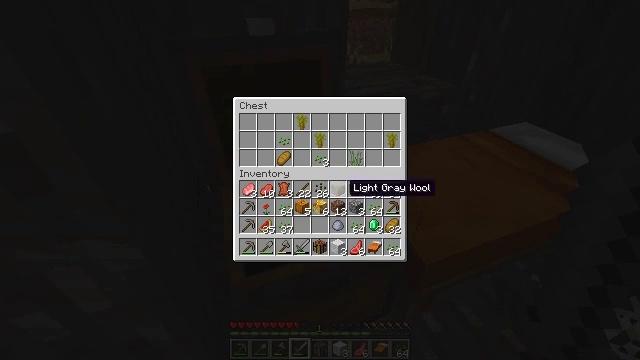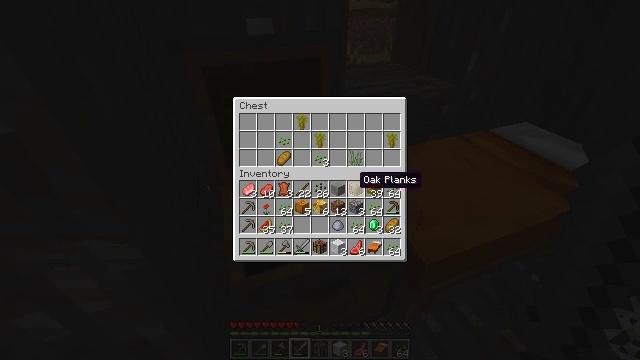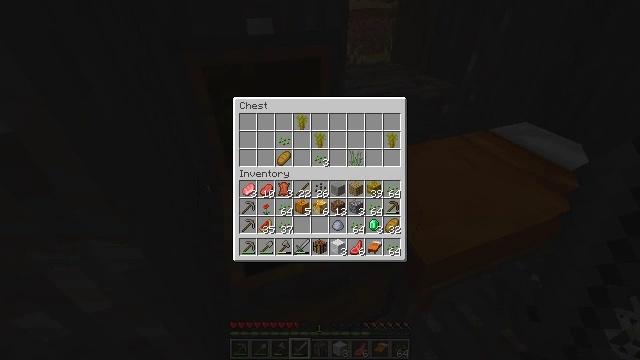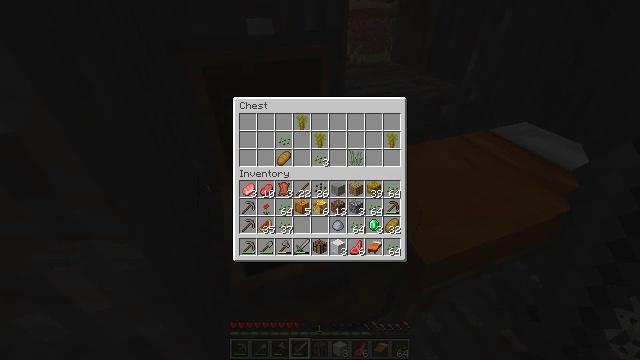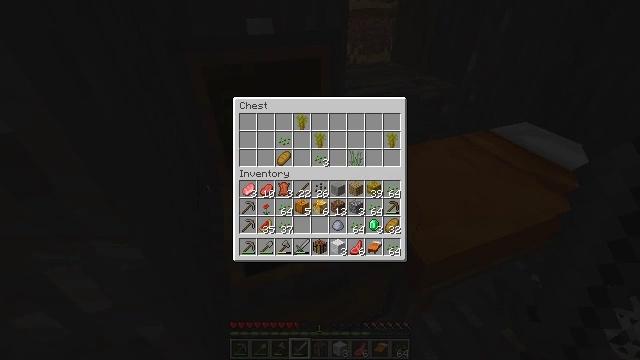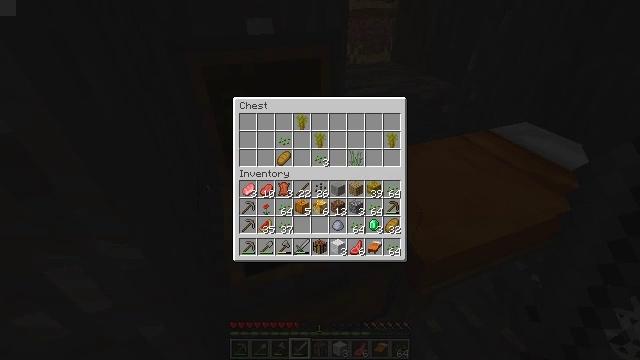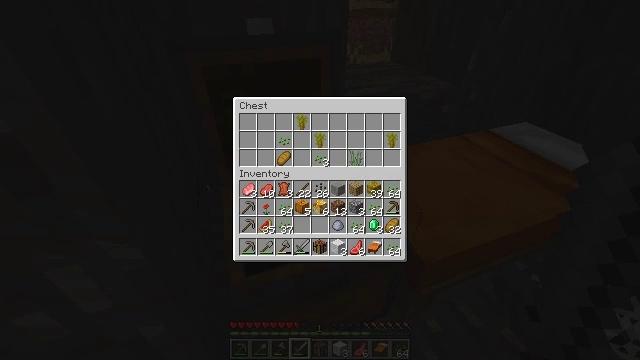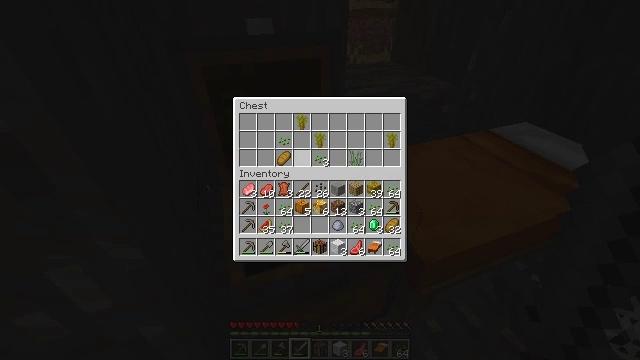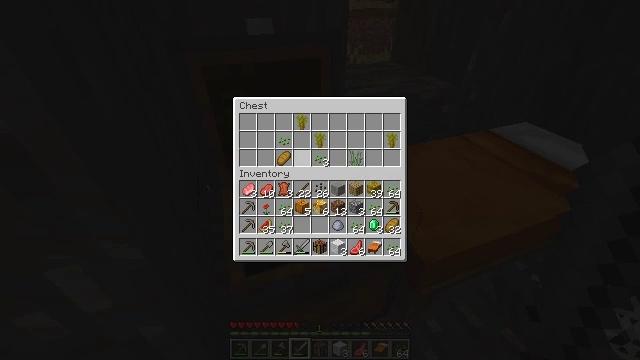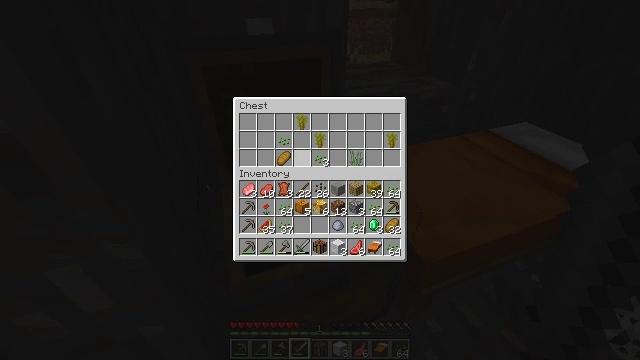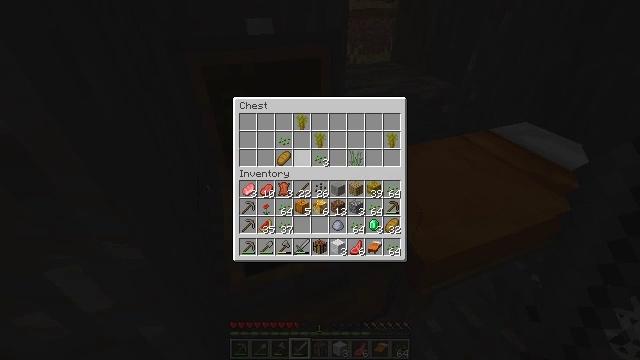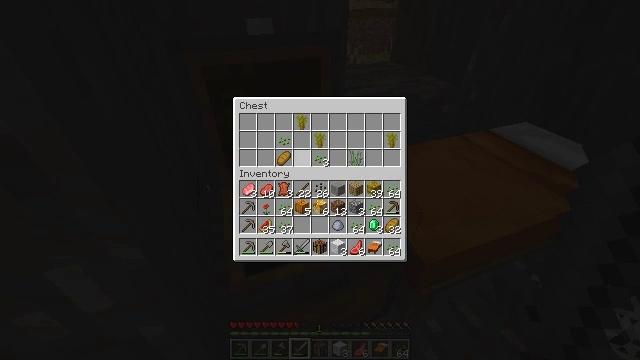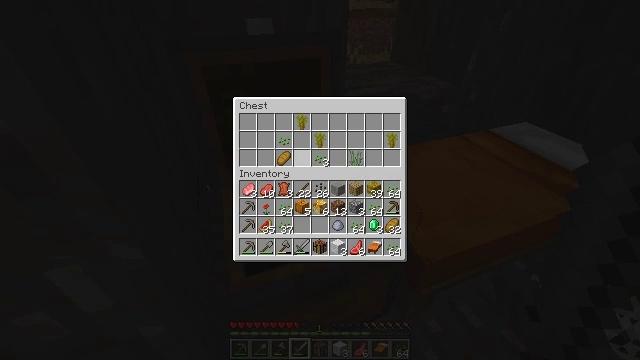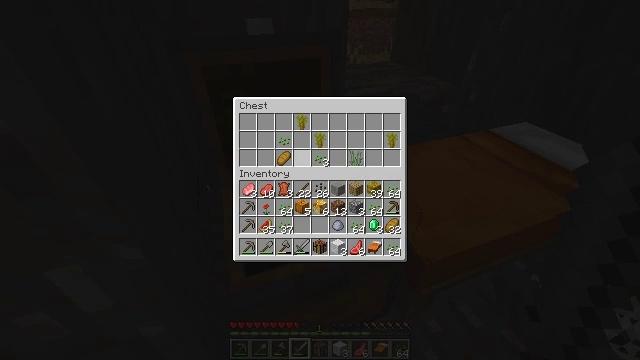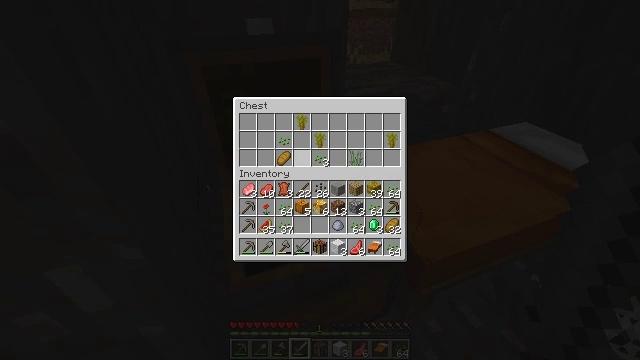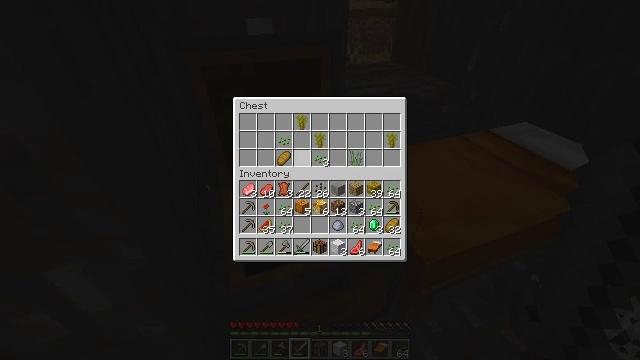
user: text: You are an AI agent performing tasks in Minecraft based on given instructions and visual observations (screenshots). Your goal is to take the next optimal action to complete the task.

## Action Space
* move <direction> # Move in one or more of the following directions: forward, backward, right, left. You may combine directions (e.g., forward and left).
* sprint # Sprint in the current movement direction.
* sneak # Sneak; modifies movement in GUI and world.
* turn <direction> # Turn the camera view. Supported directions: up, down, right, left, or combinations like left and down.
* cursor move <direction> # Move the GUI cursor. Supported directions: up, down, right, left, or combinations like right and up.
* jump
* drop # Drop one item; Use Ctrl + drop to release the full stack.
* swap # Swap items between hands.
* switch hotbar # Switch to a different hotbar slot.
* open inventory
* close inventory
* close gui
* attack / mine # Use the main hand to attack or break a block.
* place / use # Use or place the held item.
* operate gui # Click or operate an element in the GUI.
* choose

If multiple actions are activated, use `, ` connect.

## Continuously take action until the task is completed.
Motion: motion action
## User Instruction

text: Break the melon stem to clear space.
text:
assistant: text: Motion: cursor move right and up
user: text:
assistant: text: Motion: cursor move up
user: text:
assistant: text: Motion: no_op
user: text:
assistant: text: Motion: cursor move left
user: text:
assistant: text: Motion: cursor move left
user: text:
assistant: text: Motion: cursor move left
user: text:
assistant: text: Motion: no_op
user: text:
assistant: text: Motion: no_op
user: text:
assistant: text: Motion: sneak
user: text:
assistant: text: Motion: sneak
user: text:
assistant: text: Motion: sneak
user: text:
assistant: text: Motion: sneak
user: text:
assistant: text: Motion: sneak
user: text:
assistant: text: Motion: sneak, operate gui
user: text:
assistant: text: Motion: sneak, operate gui
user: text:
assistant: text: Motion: sneak, operate gui
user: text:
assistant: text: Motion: sneak
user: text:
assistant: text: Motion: sneak
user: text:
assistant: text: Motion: sneak
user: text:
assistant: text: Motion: sneak
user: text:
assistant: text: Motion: sneak, operate gui
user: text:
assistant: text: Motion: sneak, operate gui
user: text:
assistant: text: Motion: sneak, operate gui
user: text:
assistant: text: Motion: sneak
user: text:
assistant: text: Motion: sneak, cursor move right
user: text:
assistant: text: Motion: sneak
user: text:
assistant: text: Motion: sneak
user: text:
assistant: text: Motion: sneak, operate gui
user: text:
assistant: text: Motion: sneak, operate gui
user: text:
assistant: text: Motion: sneak, operate gui